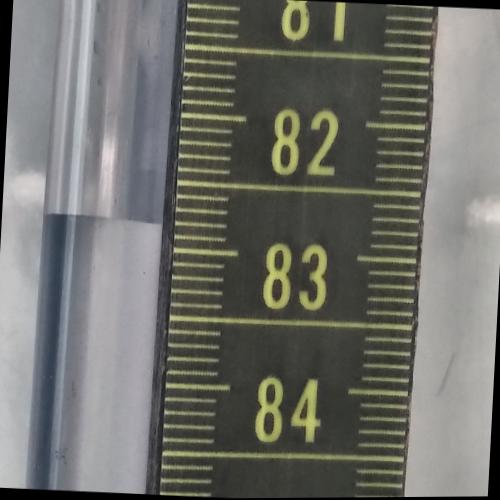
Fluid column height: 82.8 cm